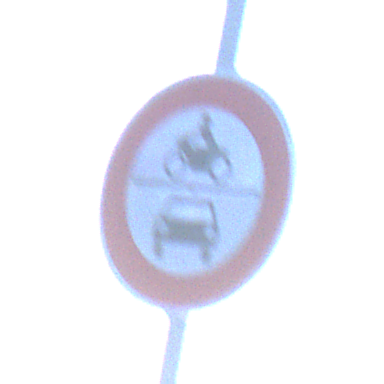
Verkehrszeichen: VerbotKraftfahrzeuge
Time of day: MorningAfternoon
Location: Outdoor (Nature)
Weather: PartlyCloudy
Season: NotSpecified
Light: Natural